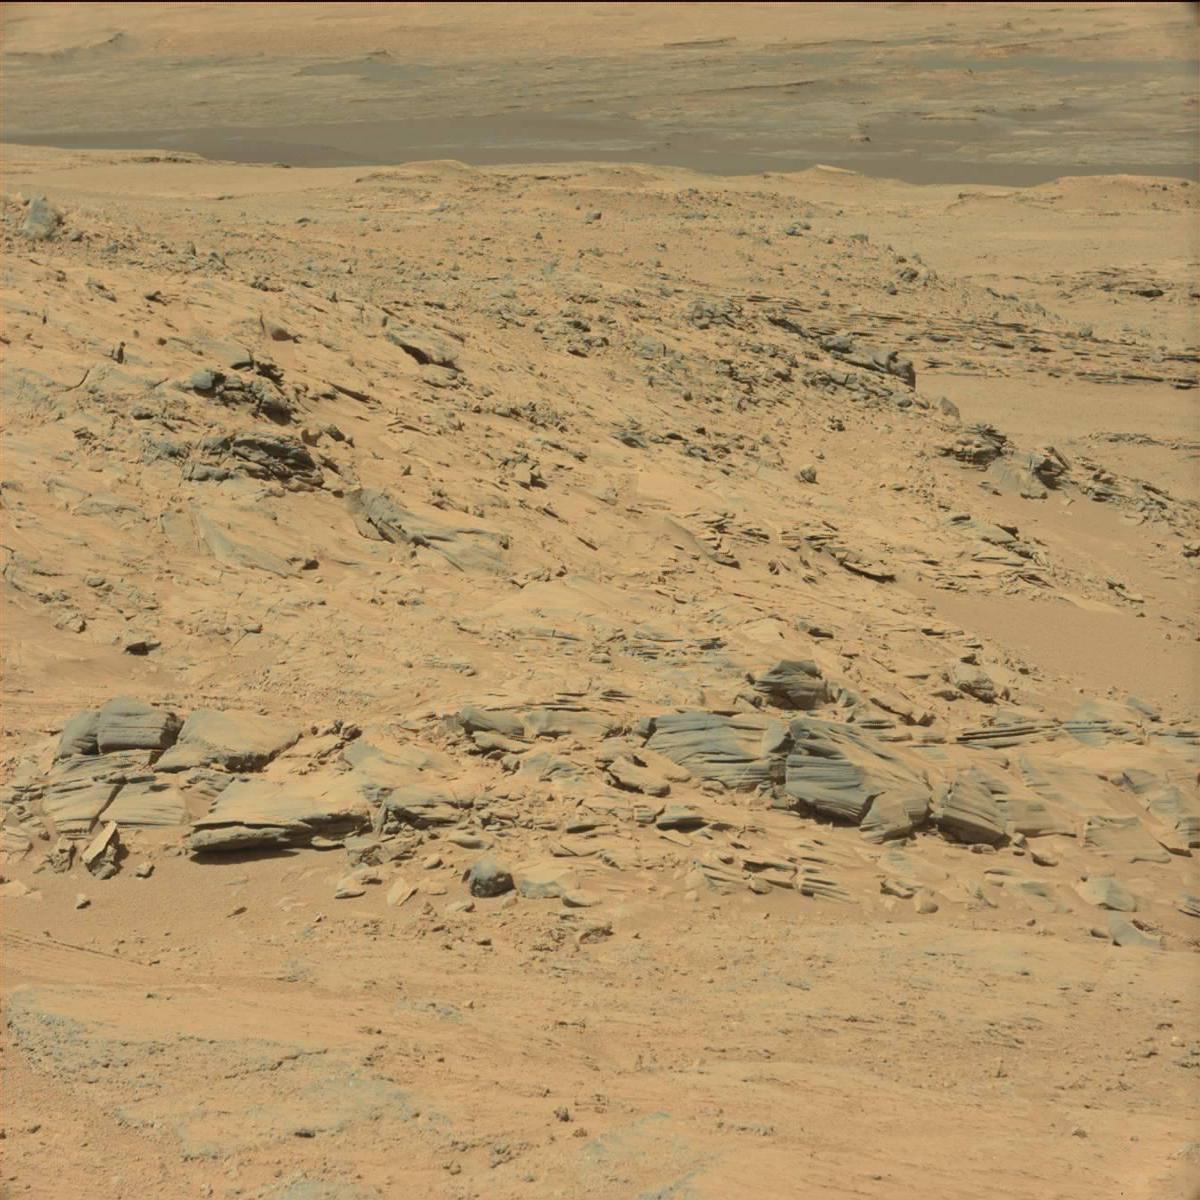
Terrain classes present: Bedrock, Ridge, Rock, Sand / Soil